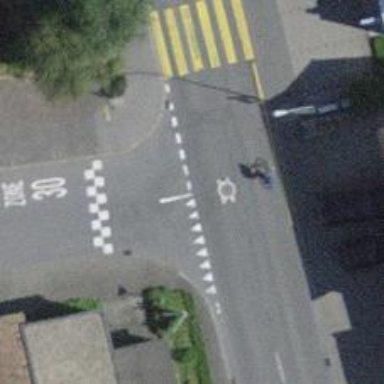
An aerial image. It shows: Road with "give way" sign.